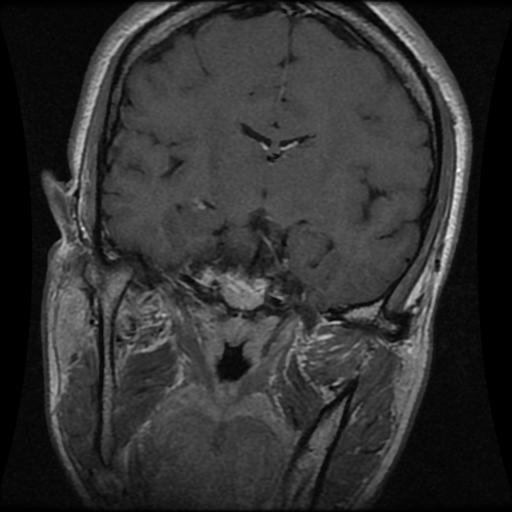
Label: pituitary